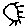
Label: sun